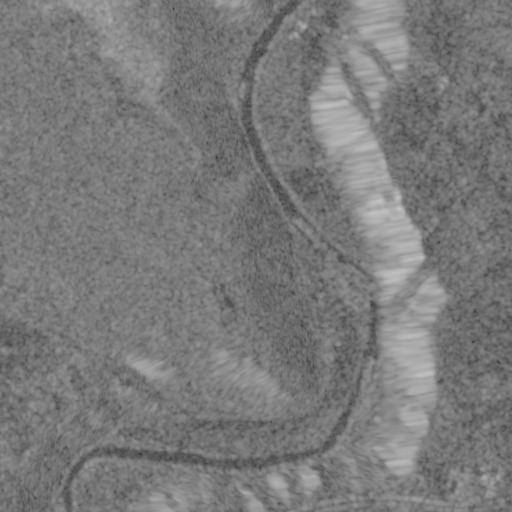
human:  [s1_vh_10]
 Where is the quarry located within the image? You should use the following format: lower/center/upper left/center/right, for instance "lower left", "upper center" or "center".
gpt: The quarry is located in the lower right of the image.
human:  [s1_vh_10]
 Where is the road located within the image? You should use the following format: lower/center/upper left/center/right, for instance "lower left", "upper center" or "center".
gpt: There is no road in the image.

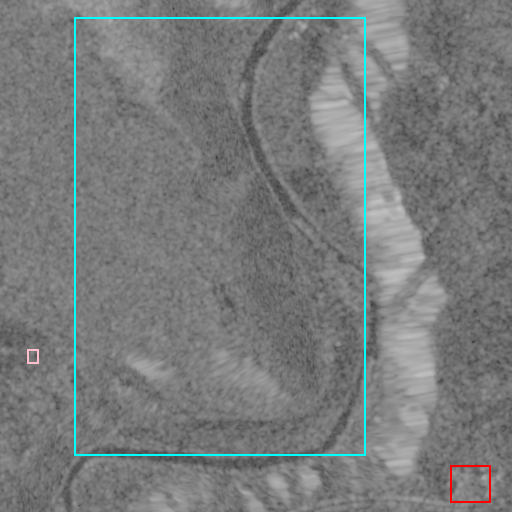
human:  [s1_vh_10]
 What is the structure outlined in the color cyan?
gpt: The structure outlined in cyan is a crop field.
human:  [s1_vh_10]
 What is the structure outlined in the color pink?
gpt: The structure outlined in pink is a park.
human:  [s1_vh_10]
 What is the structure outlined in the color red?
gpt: The structure outlined in red is a quarry.
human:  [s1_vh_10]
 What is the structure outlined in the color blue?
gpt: There is no blue outline.